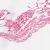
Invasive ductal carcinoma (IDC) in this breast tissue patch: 0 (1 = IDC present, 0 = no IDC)